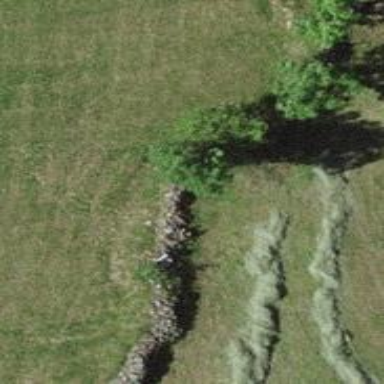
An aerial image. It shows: Wall made of dry stone.